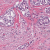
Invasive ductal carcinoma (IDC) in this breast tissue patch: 1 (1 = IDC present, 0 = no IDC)